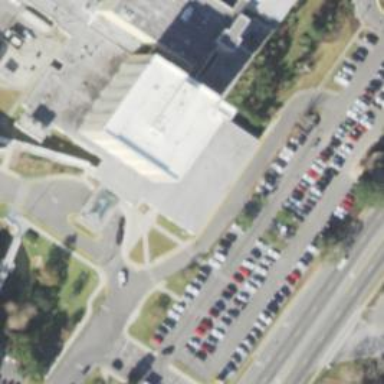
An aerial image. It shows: Parking space.